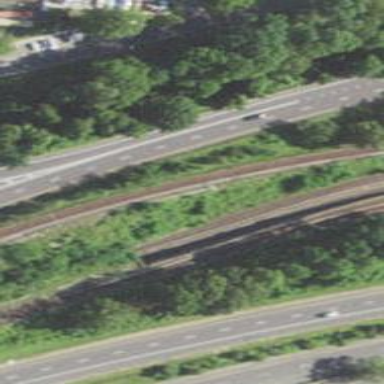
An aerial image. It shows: Motorway junction.